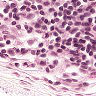
Metastatic tissue present: no